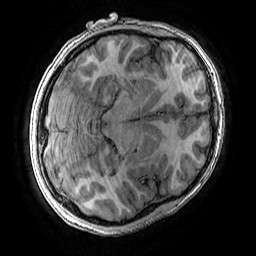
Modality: T1w
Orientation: axial
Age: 13
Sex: male
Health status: ill
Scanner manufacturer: ge
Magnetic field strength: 3 T
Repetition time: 0.007664 s
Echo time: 0.00342 s